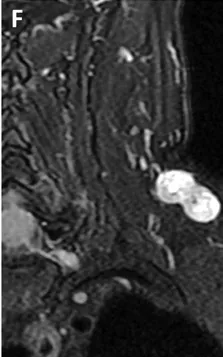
A bilobed 2.4 x 2.2 x 1.3 cm mass in the left posterior supraclavicular region.
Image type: radiology (mri)